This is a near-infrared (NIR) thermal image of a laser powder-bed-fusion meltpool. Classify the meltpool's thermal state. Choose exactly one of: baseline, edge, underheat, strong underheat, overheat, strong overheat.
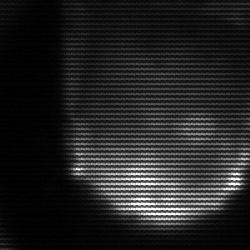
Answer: edge